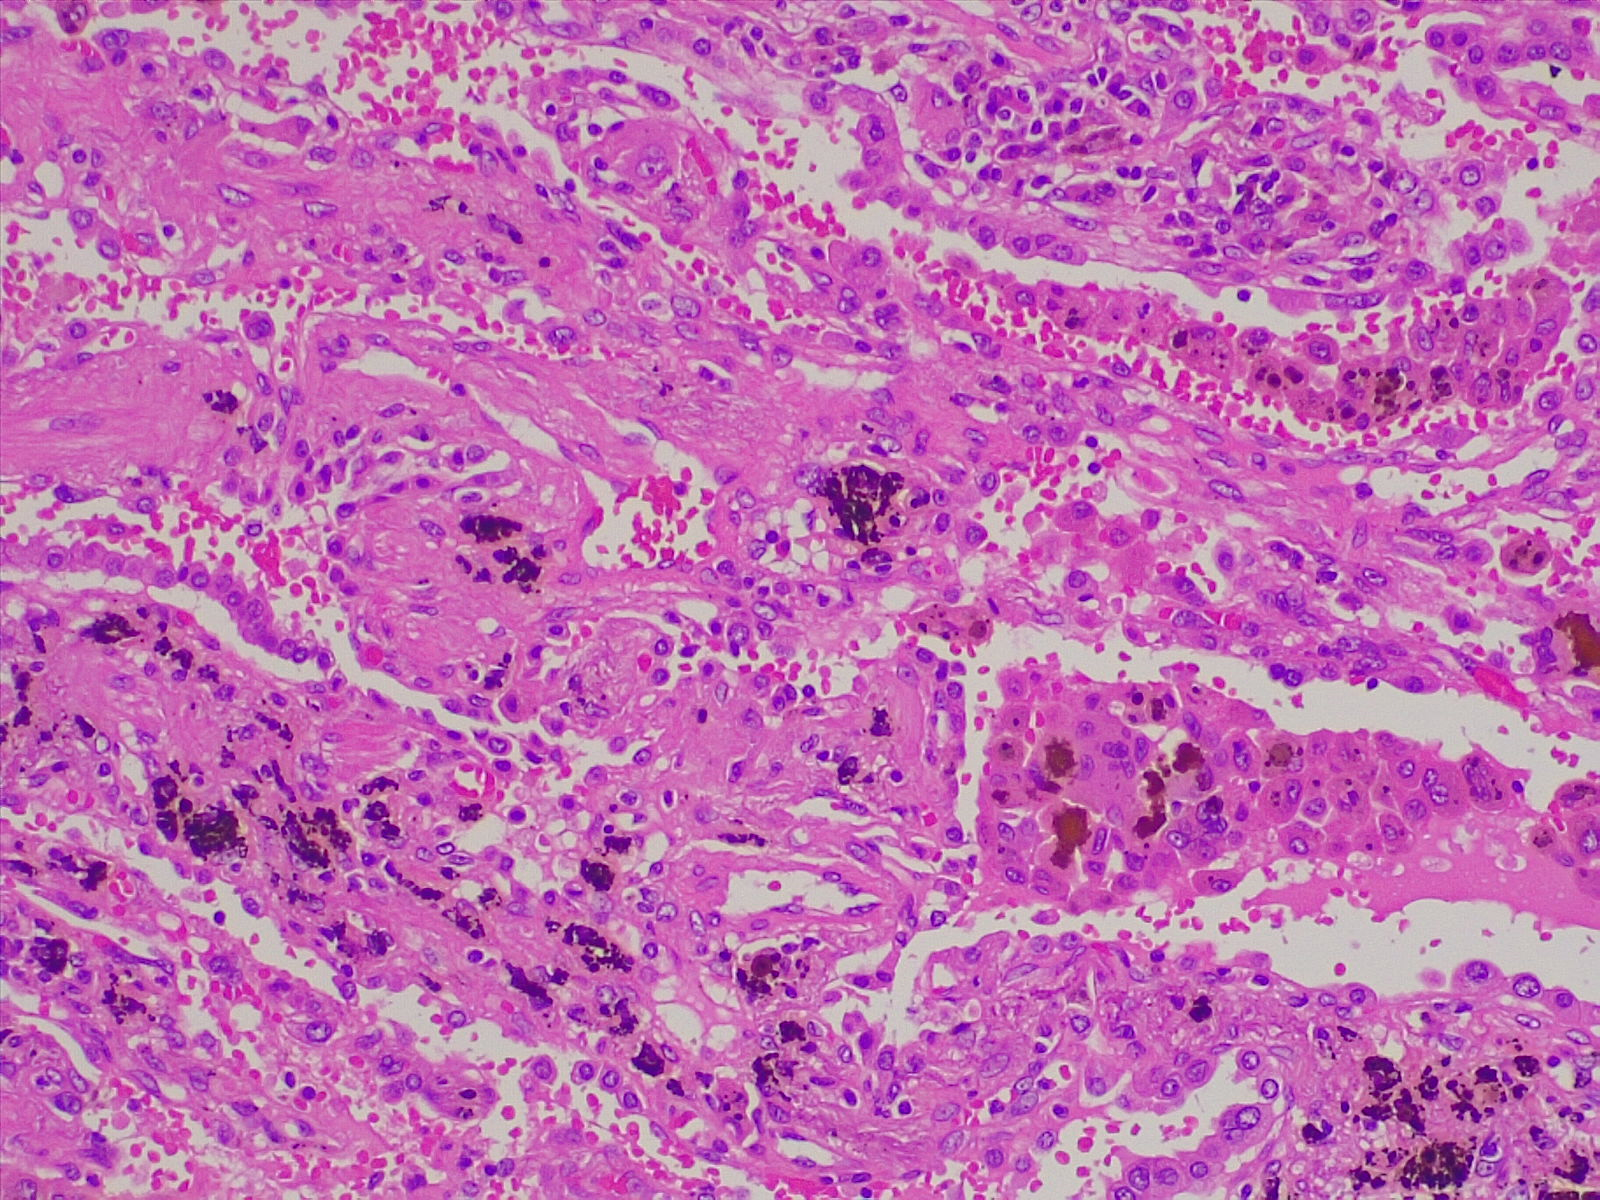
Label: normal lung tissue